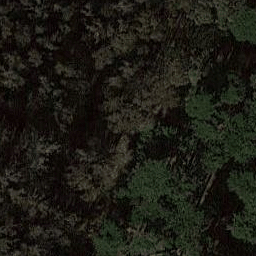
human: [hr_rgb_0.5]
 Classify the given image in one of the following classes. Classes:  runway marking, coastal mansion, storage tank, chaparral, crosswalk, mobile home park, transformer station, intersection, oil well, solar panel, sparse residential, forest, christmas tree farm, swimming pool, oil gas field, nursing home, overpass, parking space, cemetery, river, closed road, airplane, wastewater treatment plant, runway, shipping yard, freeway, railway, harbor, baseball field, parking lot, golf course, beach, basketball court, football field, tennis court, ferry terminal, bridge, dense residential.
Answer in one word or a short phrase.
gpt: forest